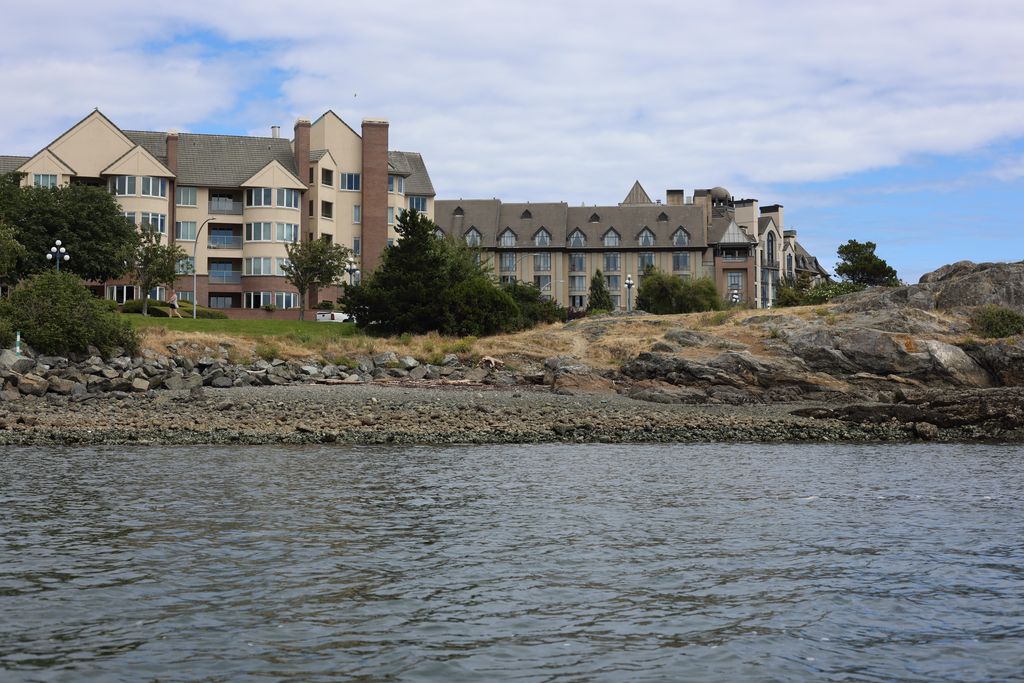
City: victoria